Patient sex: M
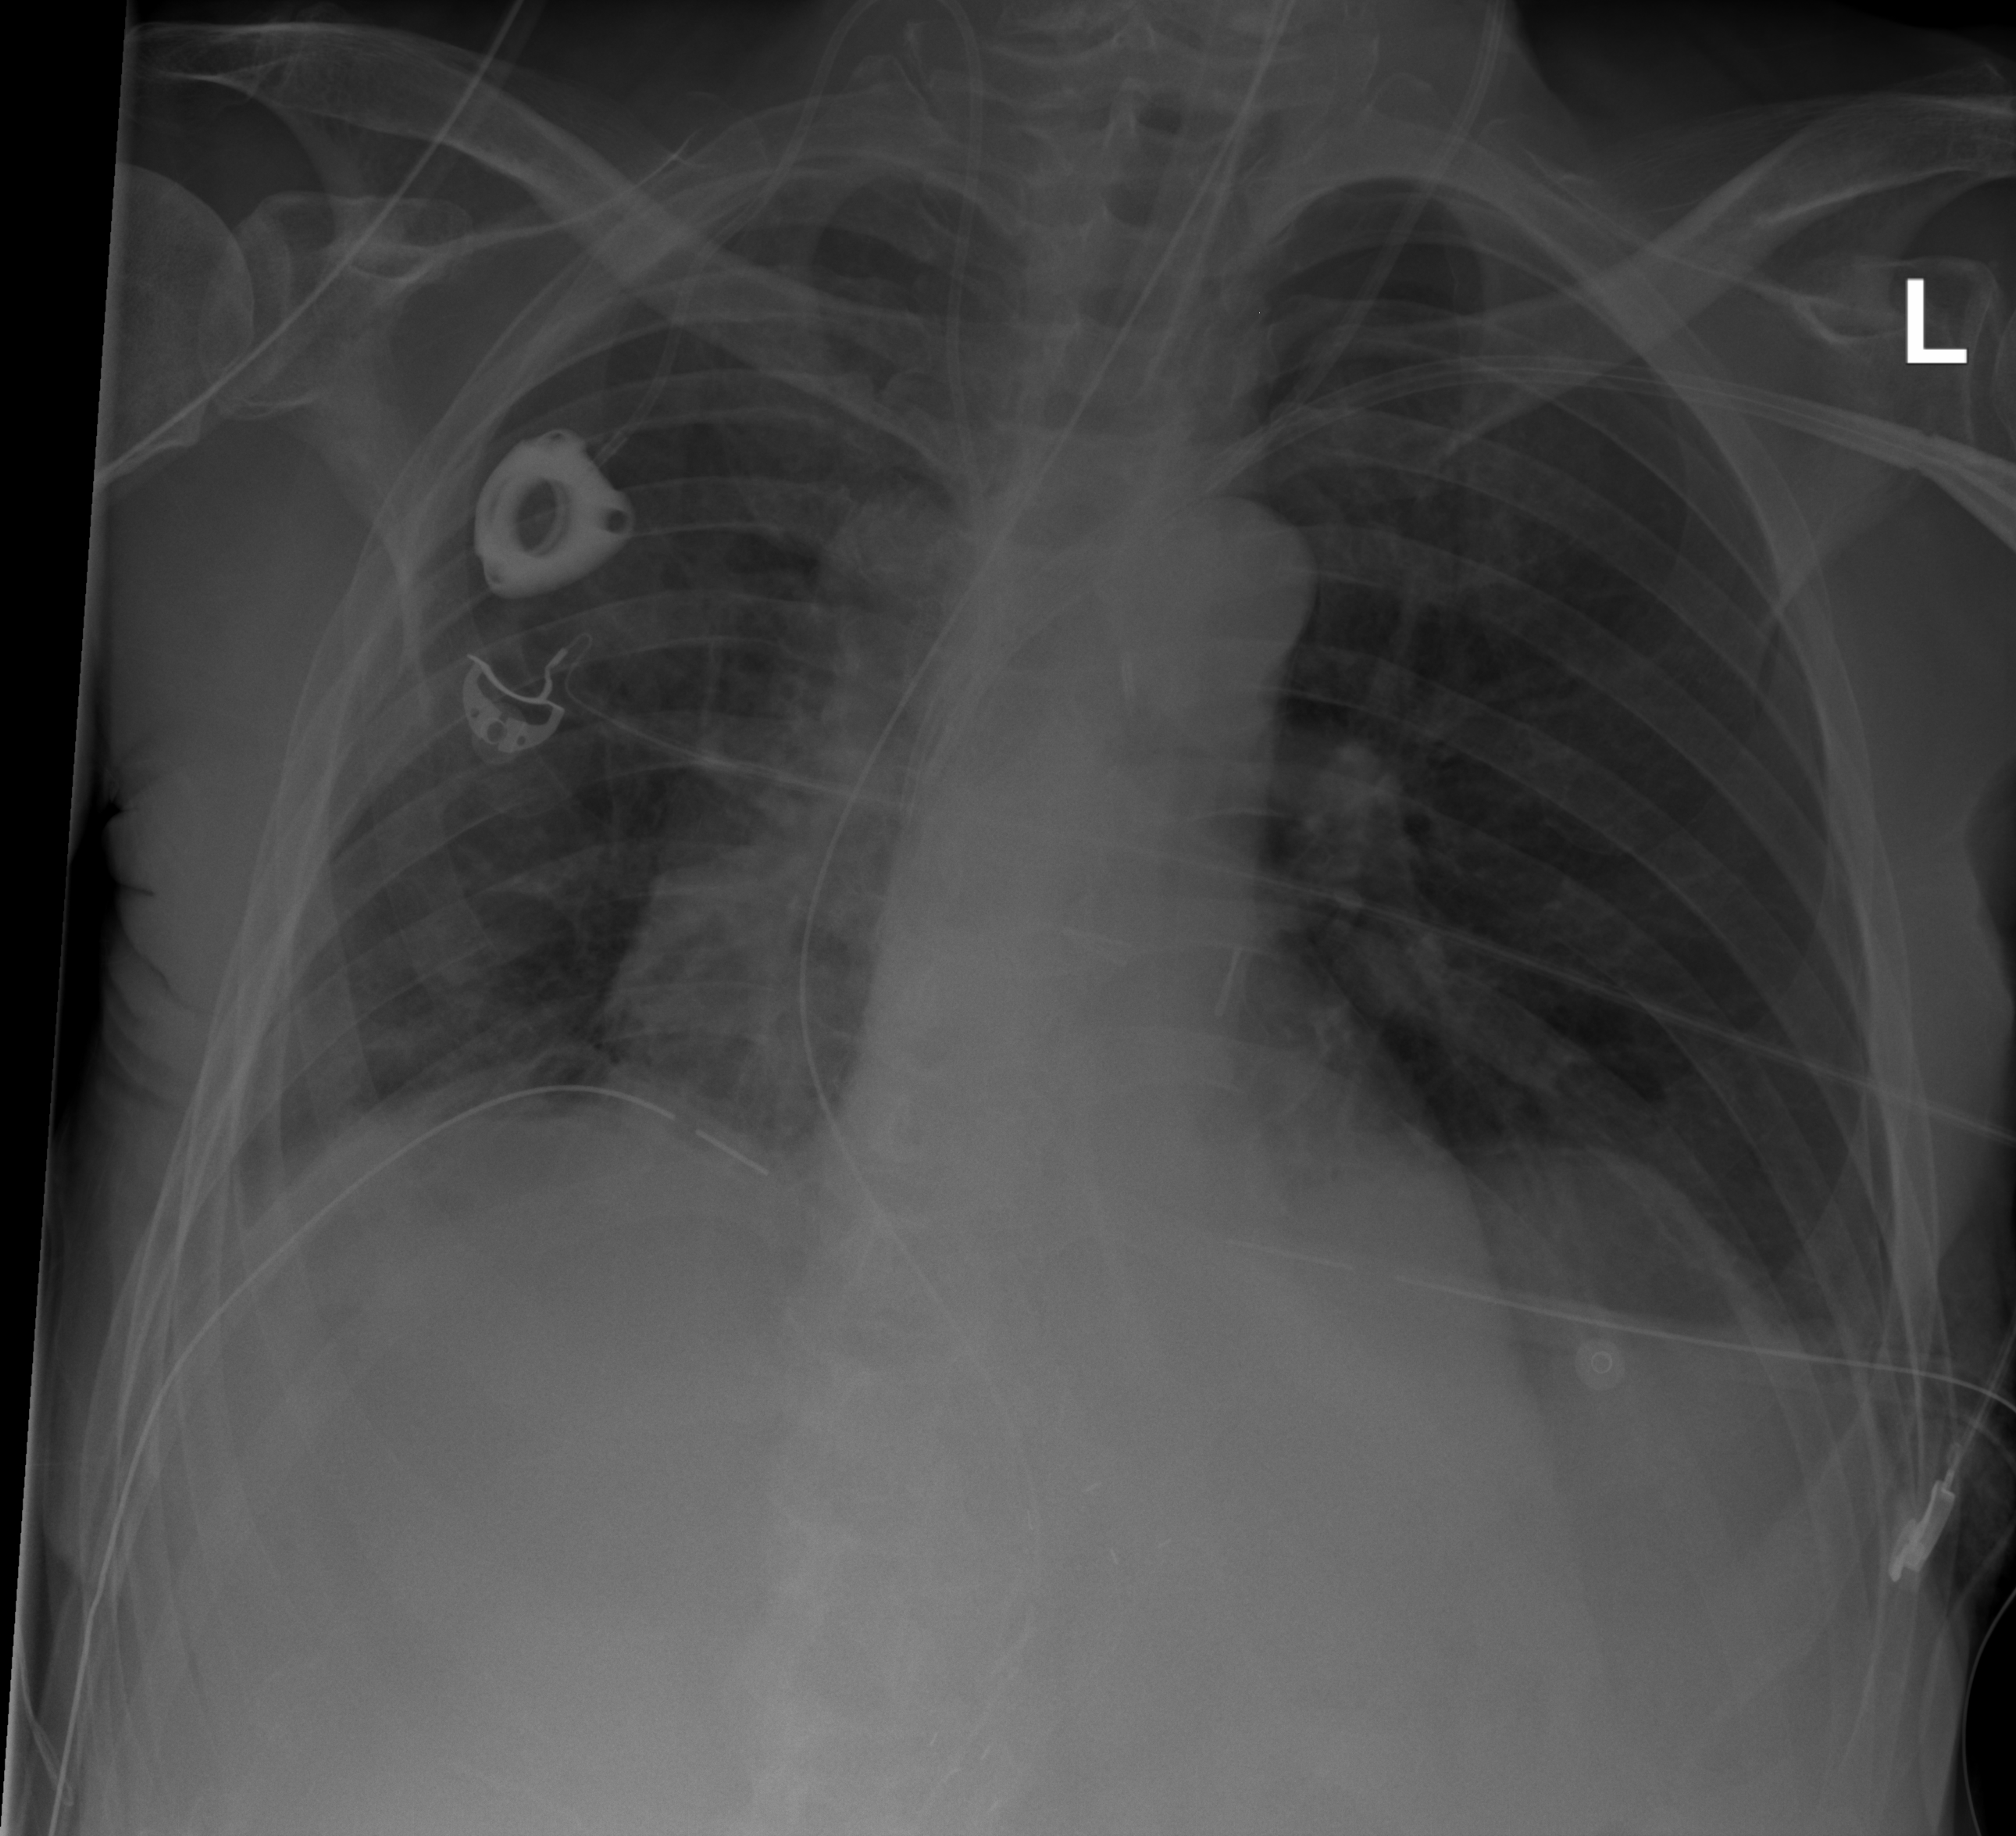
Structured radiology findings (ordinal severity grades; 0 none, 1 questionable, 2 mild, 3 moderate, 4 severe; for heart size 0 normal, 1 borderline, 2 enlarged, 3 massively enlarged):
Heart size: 0
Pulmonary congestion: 0
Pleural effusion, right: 0
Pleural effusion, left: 1
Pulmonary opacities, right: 0
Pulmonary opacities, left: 0
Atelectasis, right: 2
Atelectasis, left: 2